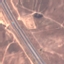
Land use / land cover: Highway